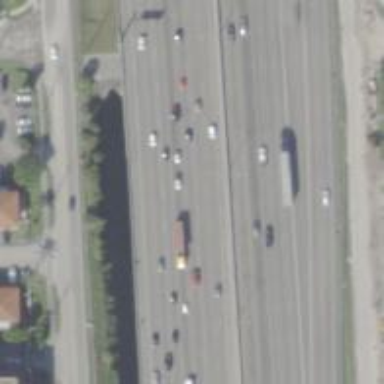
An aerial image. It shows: Asphalt motorway.